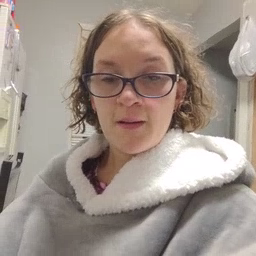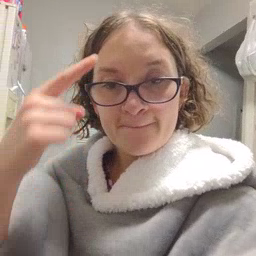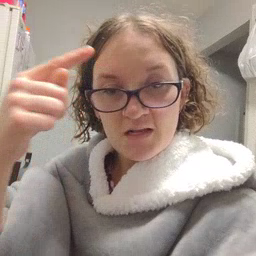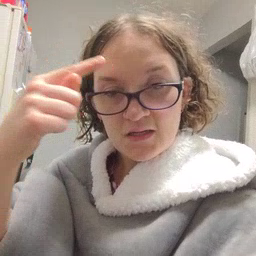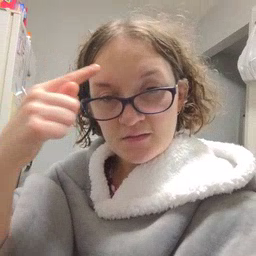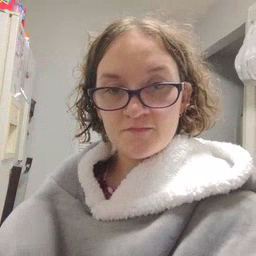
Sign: penny